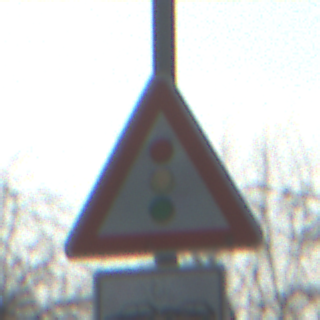
Verkehrszeichen: Lichtzeichenanlage
Zusatzzeichen unten: Entfernungsangaben2
Umgebung: Outdoor, Suburban
Tageszeit: MorningAfternoon
Wetter: PartlyCloudy
Licht: Natural
Jahreszeit: NotSpecified
Kontrast: HighContrast